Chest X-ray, AP view. Patient: 49 years old, sex F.
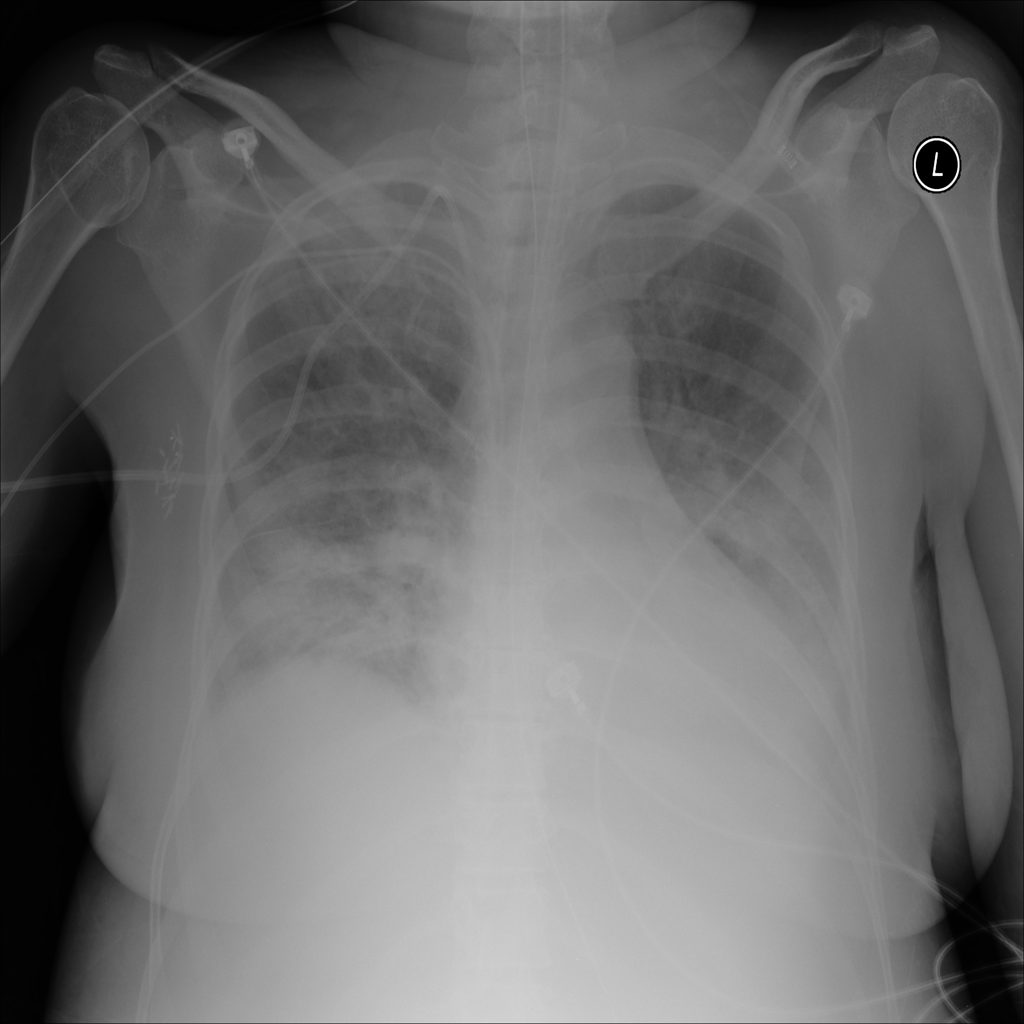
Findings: Infiltration